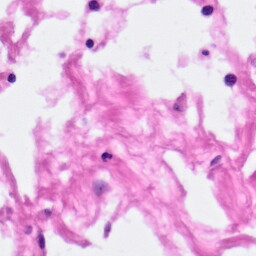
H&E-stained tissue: Pancreatic